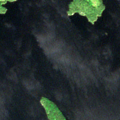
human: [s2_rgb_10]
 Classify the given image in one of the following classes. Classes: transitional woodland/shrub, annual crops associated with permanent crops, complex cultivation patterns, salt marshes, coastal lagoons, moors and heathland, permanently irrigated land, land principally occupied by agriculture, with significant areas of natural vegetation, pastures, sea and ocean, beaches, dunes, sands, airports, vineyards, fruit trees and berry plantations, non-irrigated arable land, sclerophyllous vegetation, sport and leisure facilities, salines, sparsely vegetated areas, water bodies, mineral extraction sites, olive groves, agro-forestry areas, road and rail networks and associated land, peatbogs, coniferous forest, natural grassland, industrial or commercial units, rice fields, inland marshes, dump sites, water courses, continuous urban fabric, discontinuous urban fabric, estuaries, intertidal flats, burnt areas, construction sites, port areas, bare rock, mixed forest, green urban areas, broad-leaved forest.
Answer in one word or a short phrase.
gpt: coniferous forest, water bodies